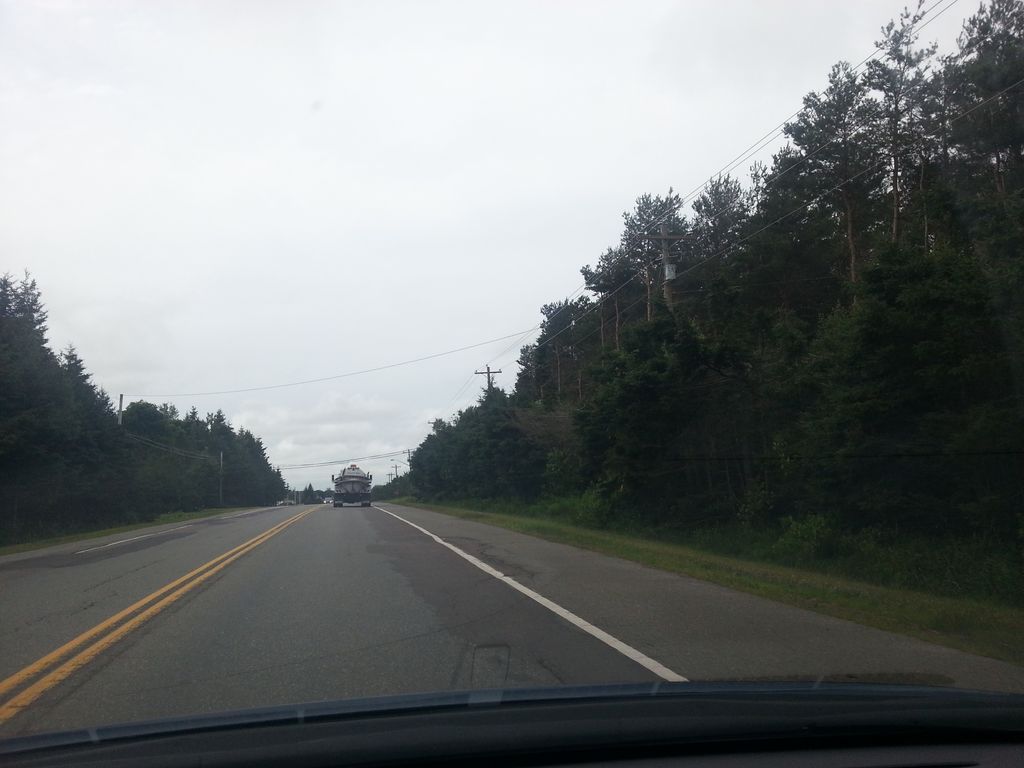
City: charlottetown